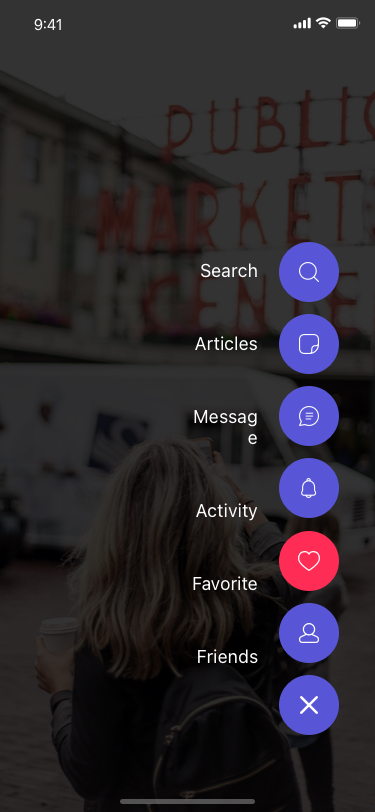
Text in this UI design:
Search
ArticlesMessageActivityFavoriteFriends